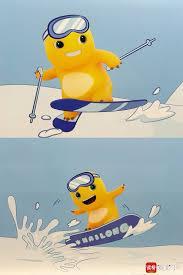
Label: nailong